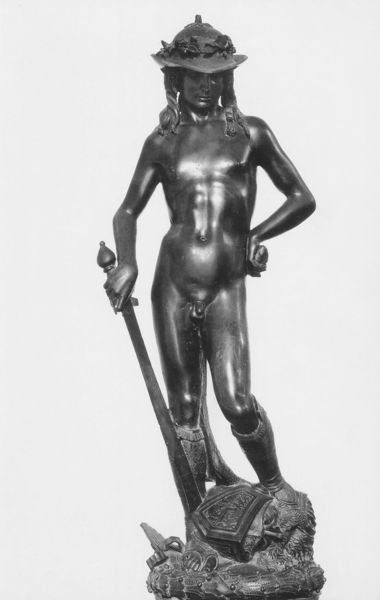
Titel: David mediceo
Künstler: Donatello
Institution: Florenz, Museo Nationale del Bargello, Salone di Donatello
Schlagwörter: akt, kopf, mann, nackt, hut, brunnen, skulptur, statue, kopfbedeckung, bronze, schild, knabe, schwert, helm, hermes, david, abguss, goliath